Question: I am designing a grid-based game which uses the Java swing framework. I have a JFrame with two JPanel within it, but one of them appears in two places. Here is a screenshot:

The panel that says "Turn 1" and has the buttons is only supposed to appear to the right of the grid, but it strangely also appears in the upper-left hand corner. Here is my code:
'''
public class ArenaPanel extends JPanel {
private final GridPanel gp;
private final InfoPanel ip;
private GameManager gm;
private int w, h;
private int cw, ch;
private double tw, th;
private Point p2;
private Point p1;
private int shotWidth;
private Color shotColor;
public ArenaPanel(int w, int h) {
Images.load();
setLayout(new GridBagLayout());
this.w = w;
this.h = h;
GridBagConstraints c = new GridBagConstraints();
c.gridx = 0;
c.gridy = 1;
c.weightx = 0;
c.weighty = 1;
gp = new GridPanel();
gp.setPreferredSize(new Dimension(700, 700));
this.add(gp, c);
c.gridx = 1;
c.weightx = c.weighty = 0;
ip = new InfoPanel();
add(ip, c);
}
public void setGameManager(GameManager g) {
gm = g;
}
public void start() {
Thread t = new Thread(new Runnable() {
@Override
public void run() {
gm.start();
}
});
t.start();
}
public void step() {
Thread t = new Thread(new Runnable() {
@Override
public void run() {
gm.doTurn();
}
});
t.start();
}
public void paint(Graphics g) {
g.setColor(Color.black);
int val = Math.min(getWidth() - 200, getHeight());
gp.setPreferredSize(new Dimension(val, val));
gp.revalidate();
g.fillRect(0, 0, getWidth(), getHeight());
paintComponents(g);
}
private class GridPanel extends JPanel {
public void paint(Graphics g) {
cw = getWidth();
ch = getHeight();
g.setColor(Color.gray);
g.fillRect(0, 0, cw, ch);
tw = (double) cw / w;
th = (double) ch / h;
g.setColor(Color.black);
for (int i = 0; i < w; i++) {
g.drawLine((int) (i * tw), 0, (int) (i * tw), ch);
}
for (int i = 0; i < h; i++) {
g.drawLine(0, (int) (i * th), cw, (int) (i * th));
}
for (int i = 0; i < w; i++) {
for (int j = 0; j < h; j++) {
Robot t = gm.getGrid()[i][j];
if (t != null) {
Point p = expand(i, j);
g.drawImage(t.getImage(), p.x + t.getOffsetX(),
p.y + t.getOffsetY(), (int) tw, (int) th, null);
}
}
}
if (p1 != null) {
Graphics2D g2 = (Graphics2D) g;
g2.setColor(shotColor);
g2.setStroke(new BasicStroke(shotWidth));
g2.drawLine(p1.x, p1.y, p2.x, p2.y);
p1 = null;
p2 = null;
}
}
}
private class InfoPanel extends JPanel implements ActionListener {
private JButton start, stop, step;
private JLabel turns;
private int numTurns = 0;
private GridBagConstraints gbc;
private ArrayList<TeamPanel> tpanels;
public InfoPanel() {
JPanel buttons = new JPanel();
setLayout(new GridBagLayout());
buttons.setLayout(new GridBagLayout());
gbc = new GridBagConstraints();
start = new JButton("Start");
gbc.gridy = 0;
gbc.gridx = 1;
turns = new JLabel("Turn 1");
buttons.add(turns, gbc);
start.addActionListener(this);
gbc.gridy = 1;
gbc.gridx = 0;
buttons.add(start, gbc);
step = new JButton("Step");
step.addActionListener(this);
gbc.gridx++;
buttons.add(step, gbc);
stop = new JButton("Stop");
stop.addActionListener(this);
gbc.gridx++;
buttons.add(stop, gbc);
gbc.gridx = 0;
gbc.gridy = 0;
add(buttons, gbc);
tpanels = new ArrayList<TeamPanel>();
}
@Override
public void actionPerformed(ActionEvent actionEvent) {
if (actionEvent.getSource() == start) {
start();
} else if (actionEvent.getSource() == stop) {
gm.stop();
} else if (actionEvent.getSource() == step) {
step();
}
}
public void incrementTurn() {
numTurns++;
turns.setText("Turn " + numTurns);
}
public void initializeTeams(Map<String, TeamInfo> m) {
Set<String> k = m.keySet();
for (TeamPanel tp : tpanels) {
this.remove(tp);
}
tpanels.clear();
gbc.gridy = 1;
for (String s : k) {
TeamPanel tp = new TeamPanel(m.get(s));
add(tp, gbc);
gbc.gridy++;
tpanels.add(tp);
}
this.revalidate();
}
}
private class TeamPanel extends JPanel {
private Color col;
private int score;
private JLabel scoreLabel;
private TeamInfo inf;
public TeamPanel(TeamInfo inf) {
this.inf = inf;
col = getColor(inf.c);
super.setLayout(new FlowLayout());
BufferedImage ico = new BufferedImage(20, 20, BufferedImage.TYPE_3BYTE_BGR);
Graphics g = ico.getGraphics();
g.setColor(col);
g.fillRect(0, 0, 20, 20);
add(new JLabel(new ImageIcon(ico)));
this.add(new JLabel(inf.team));
scoreLabel = new JLabel("" + inf.score);
add(scoreLabel);
}
public void paint(Graphics g) {
//g.setColor(col);
//g.fillRect(-5, 0, 10, 10);
scoreLabel.setText("Score: " + inf.score);
this.paintComponents(g);
}
}
public void initializeTeams(Map<String, TeamInfo> m) {
ip.initializeTeams(m);
}
}
'''
I have looked on google and StackOverflow for a similar problem, but I was unable to find one. Any help would be greatly appreciated.
Thanks!
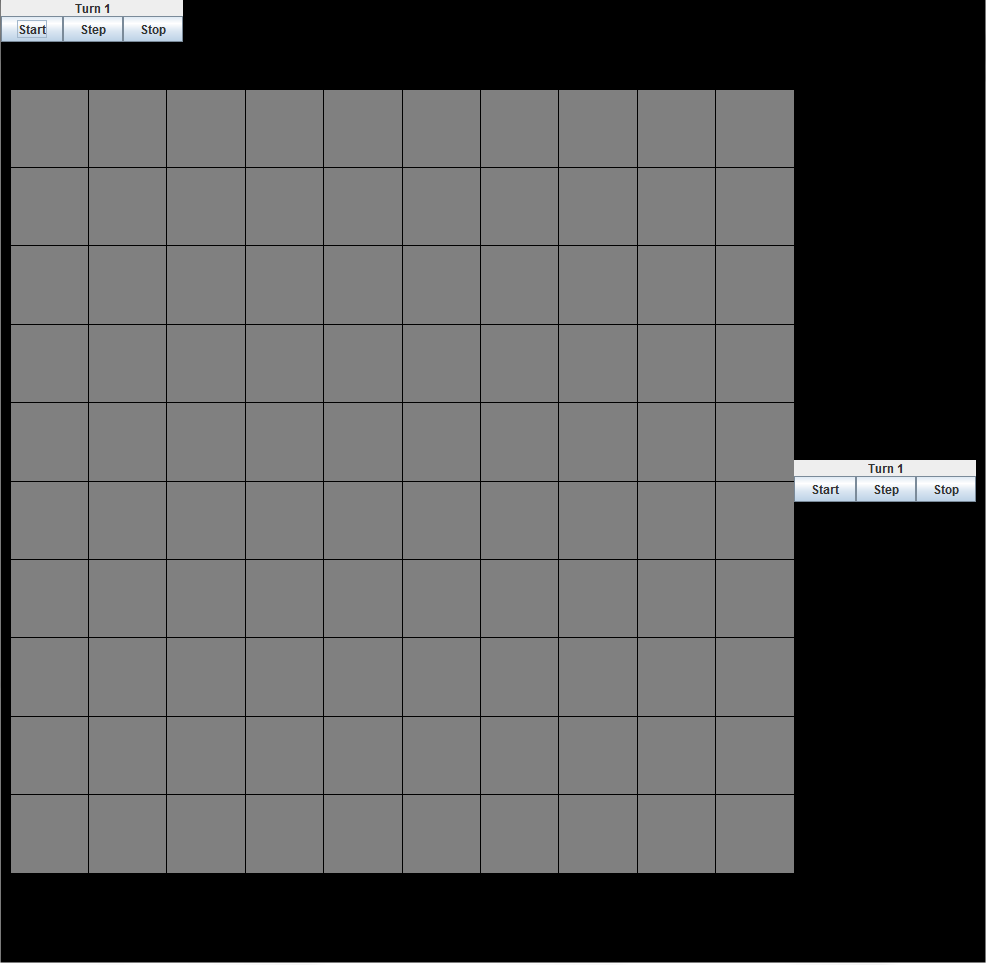
Answer: - 'paint(...)'- 'paintComponent(...)'- 'paintComponent(...)'- 'paintComponents(...)'